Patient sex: M
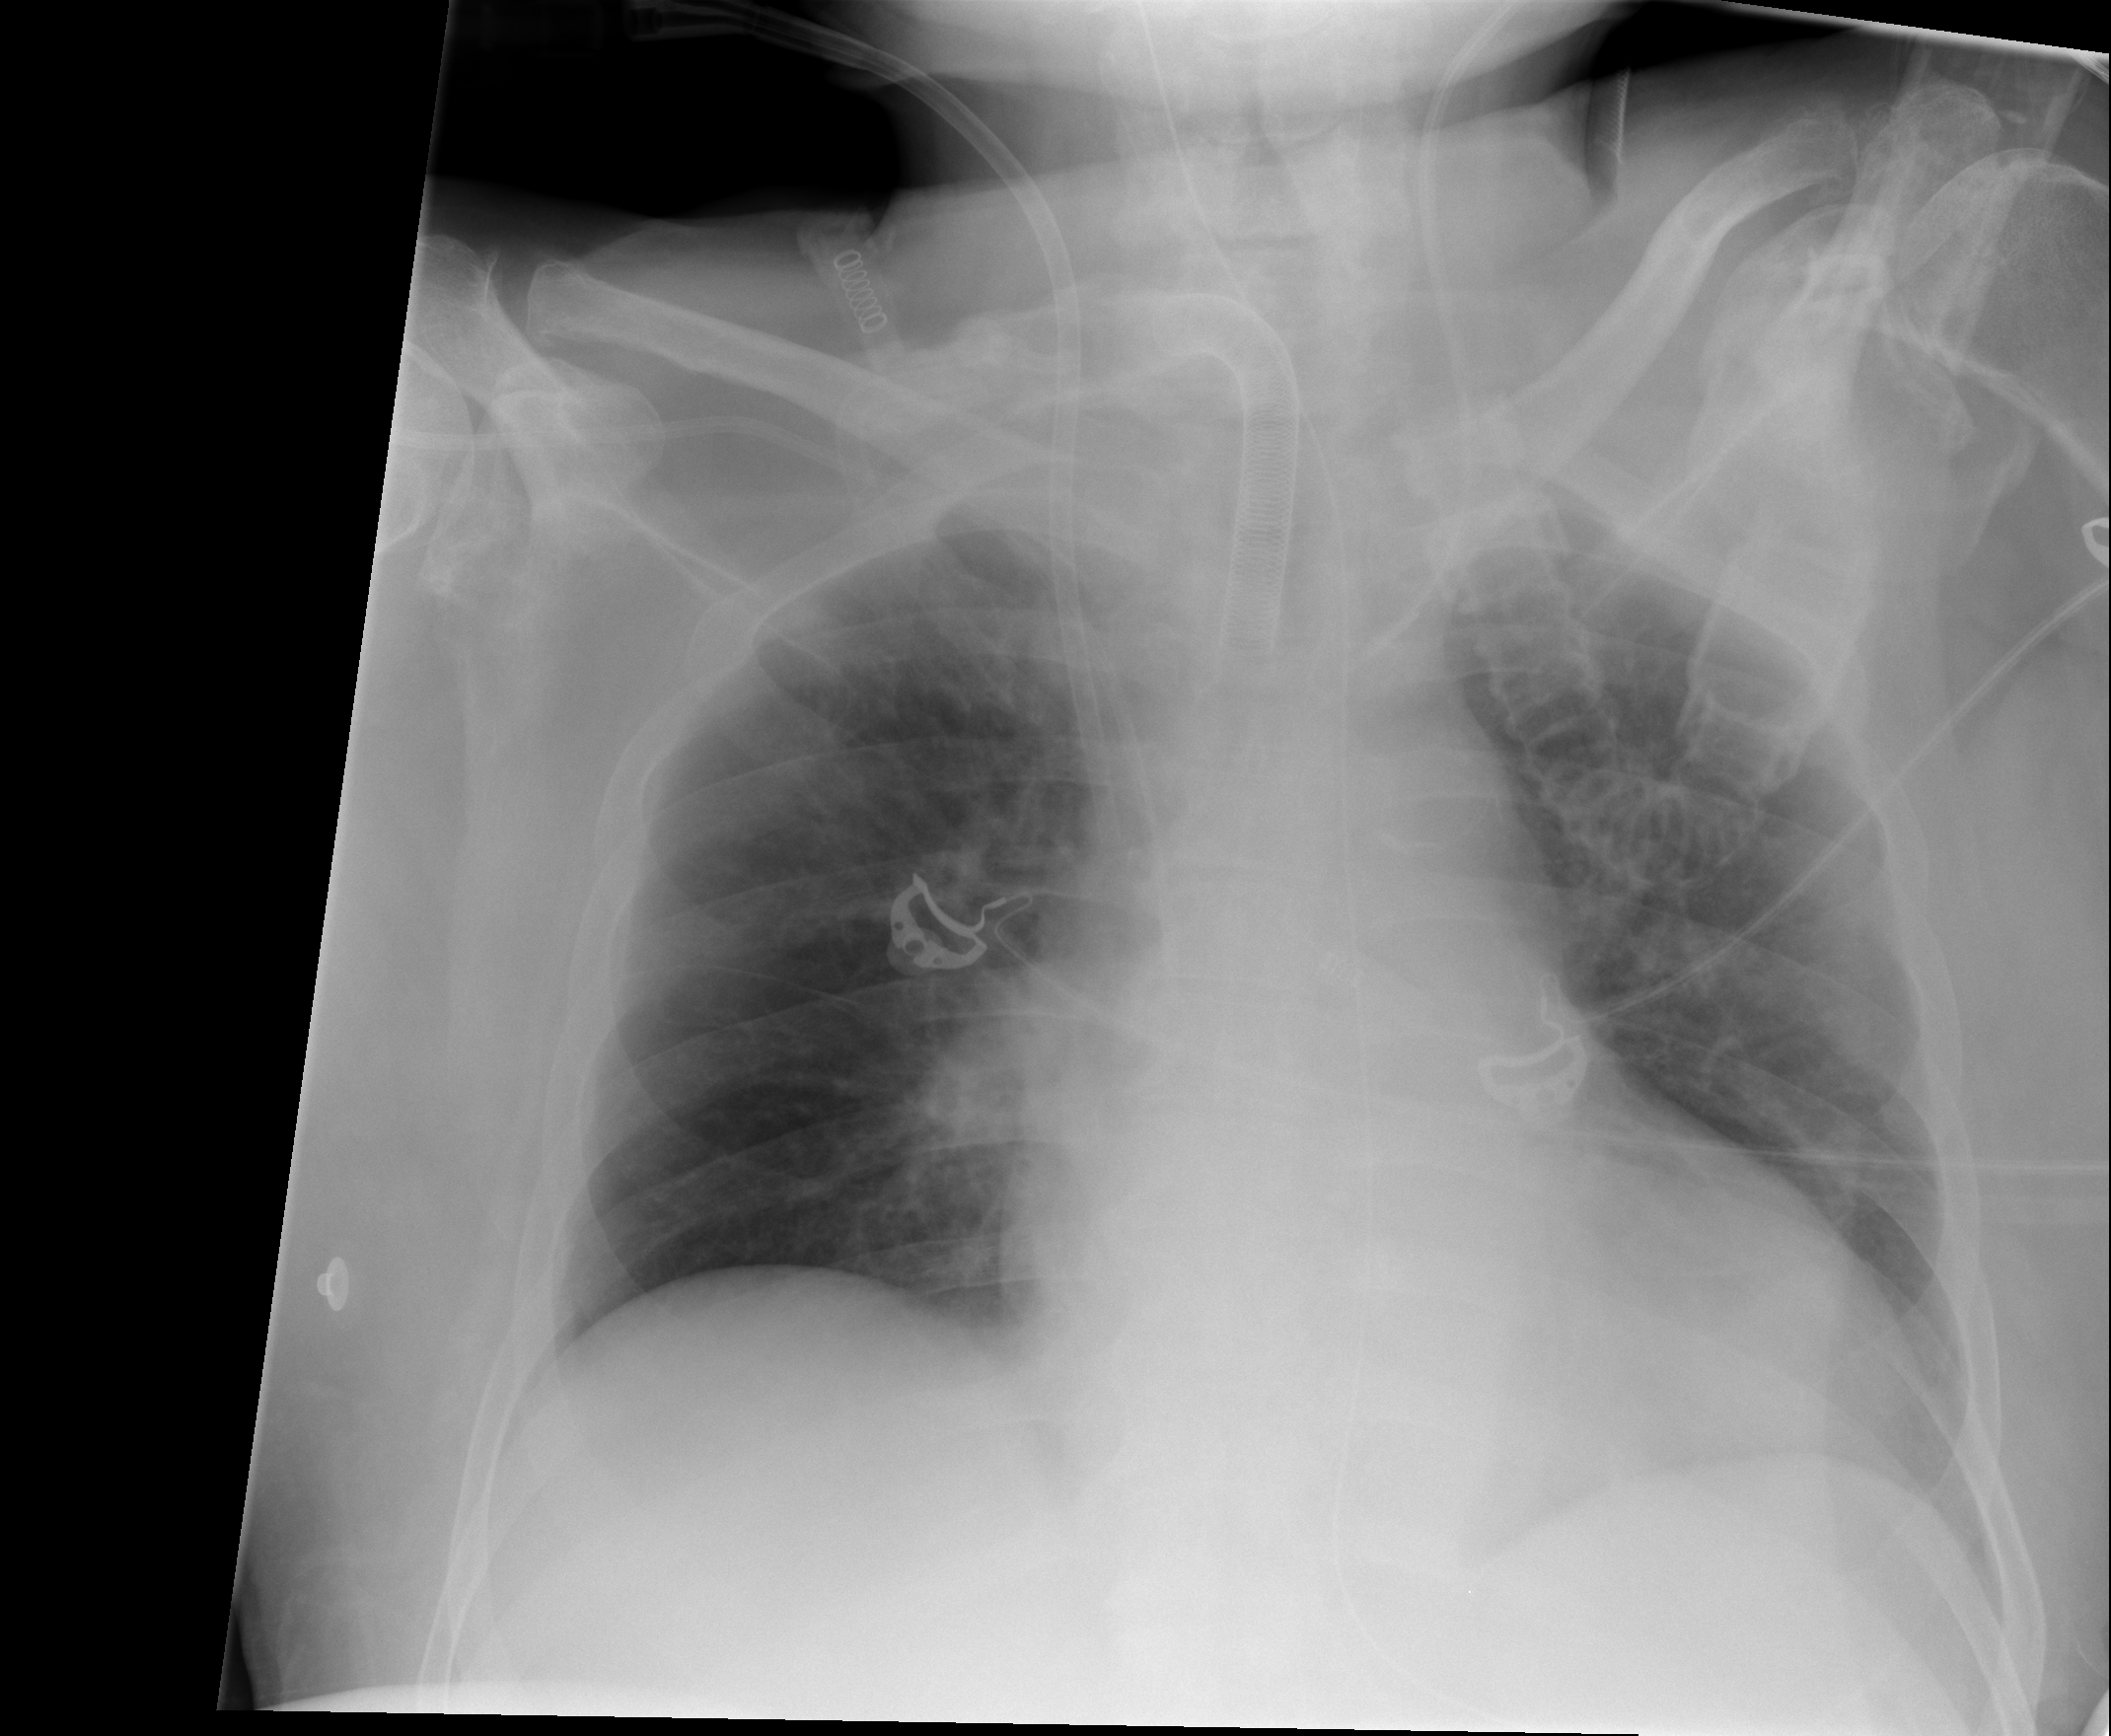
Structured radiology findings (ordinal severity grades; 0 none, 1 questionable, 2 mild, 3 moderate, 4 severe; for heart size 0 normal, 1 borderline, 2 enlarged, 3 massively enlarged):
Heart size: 2
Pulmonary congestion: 2
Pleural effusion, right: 0
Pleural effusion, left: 0
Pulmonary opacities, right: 0
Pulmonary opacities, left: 0
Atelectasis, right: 0
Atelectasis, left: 0